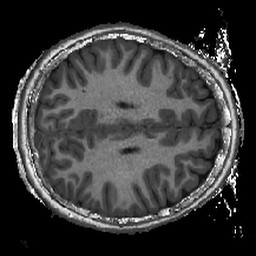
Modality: T1w
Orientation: axial
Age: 11
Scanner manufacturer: siemens
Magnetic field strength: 3 T
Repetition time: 2.4 s
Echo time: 0.00224 s